Question: Is there anyway that I can have tabs on an iPhone hide if there is not enough room to display them. The best example I can think of is on Android Music Player the tabs for "Artist", "Albums", "Songs" are displayed but "Recent", "Playlists", "Genres" are hidden to the left or right of these tabs.

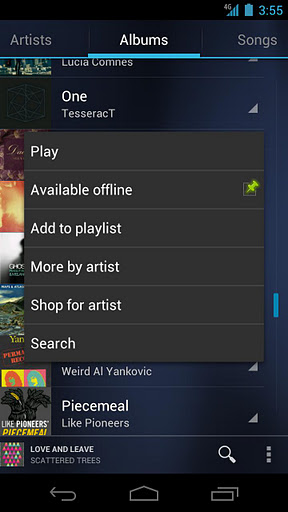
Answer: There's no easy way to do that, no. In fact, I doubt the Apple HIG would even allow it.
Should you, however, decide to proceed anyway, you'll want to set the 'hidden' property of the UITabBar to 'YES'. This will only hide it - you may also have to resize the views.
This entire process definitely isn't trivial nor should it be, since it's something that simply shouldn't be done - users may appreciate the extra space but will immediately get lost.